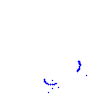
Particle: kaon